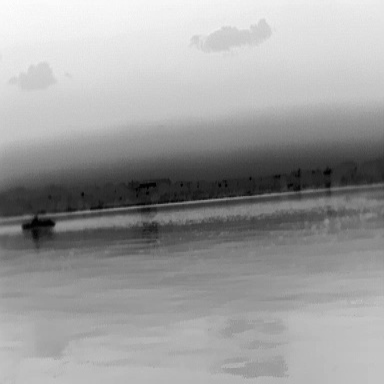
There is a warship in the infrared image.